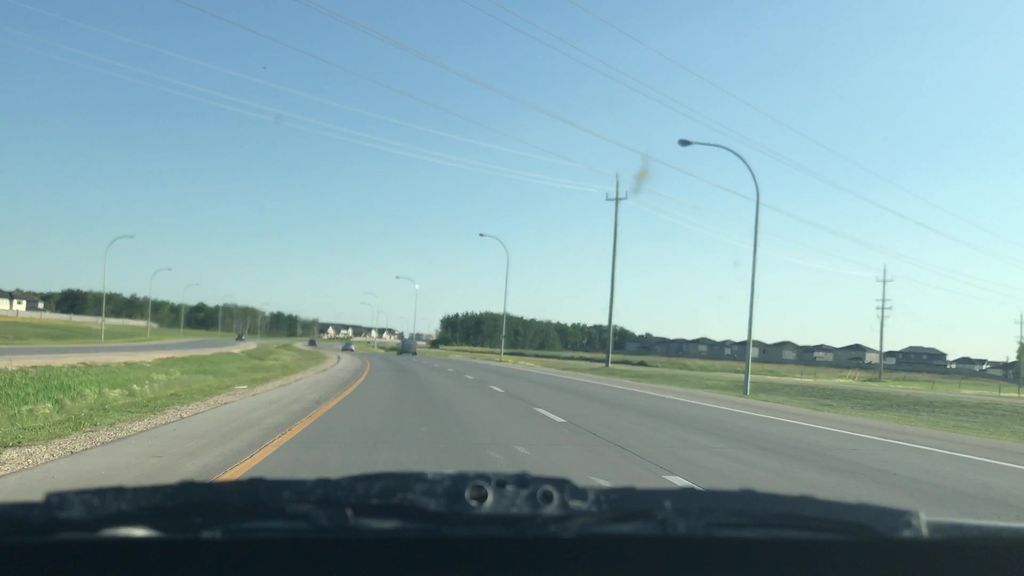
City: winnipeg